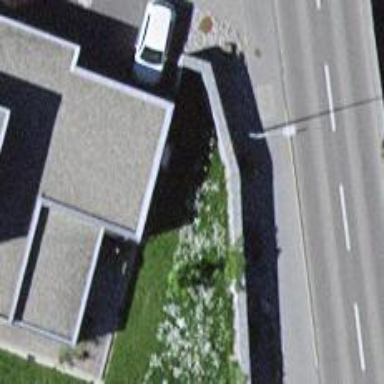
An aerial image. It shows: Retaining wall.